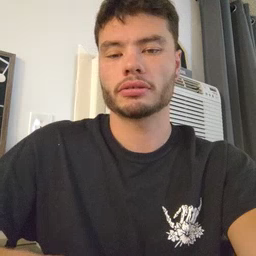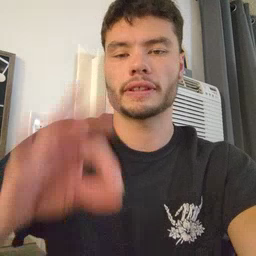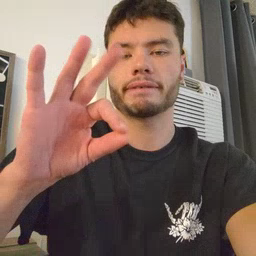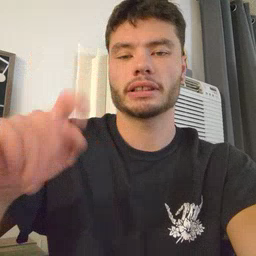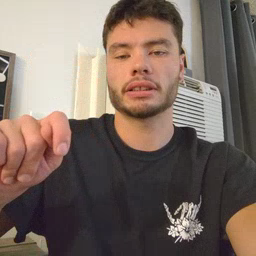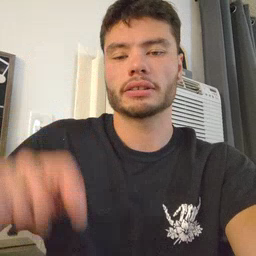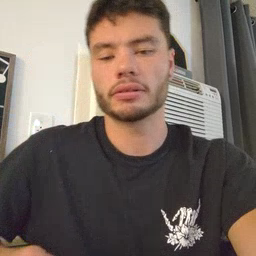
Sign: feet